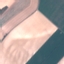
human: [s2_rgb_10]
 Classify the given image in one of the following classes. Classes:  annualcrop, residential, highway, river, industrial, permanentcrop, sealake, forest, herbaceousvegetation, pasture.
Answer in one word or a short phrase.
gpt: AnnualCrop